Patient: sex M, age 55
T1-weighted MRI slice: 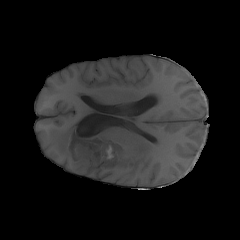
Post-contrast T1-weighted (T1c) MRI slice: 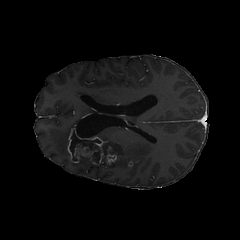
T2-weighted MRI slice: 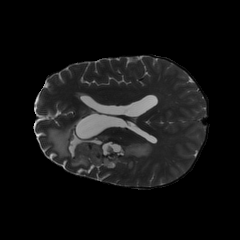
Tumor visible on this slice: yes
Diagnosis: Glioblastoma, IDH-wildtype
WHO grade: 4